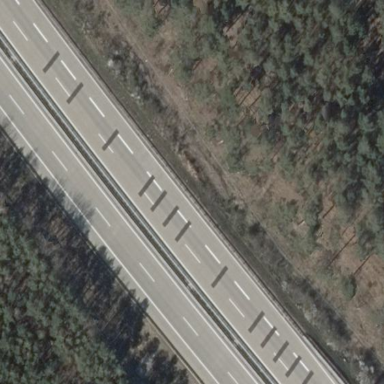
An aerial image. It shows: Y-shaped junction where asphalt motorway is located.